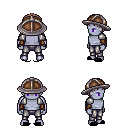
a pixel art fantasy rpg character, male body template, dark elf, purple skin, steel arm armor, metal pants, white blonde plain hairstyle, chain helm, cloth bracers, black slippers, four views (front, back, left, right), 2x2 character sprite sheet, small pixel art, hard edges, no anti-aliasing